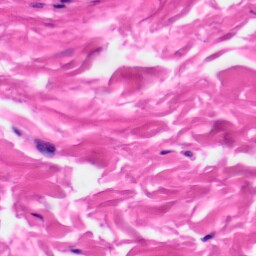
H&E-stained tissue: Skin